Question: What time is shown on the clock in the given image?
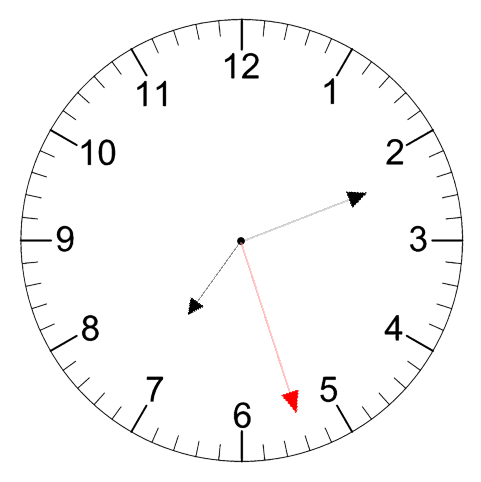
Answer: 07:11:27